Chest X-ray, AP view. Patient: 60 years old, sex F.
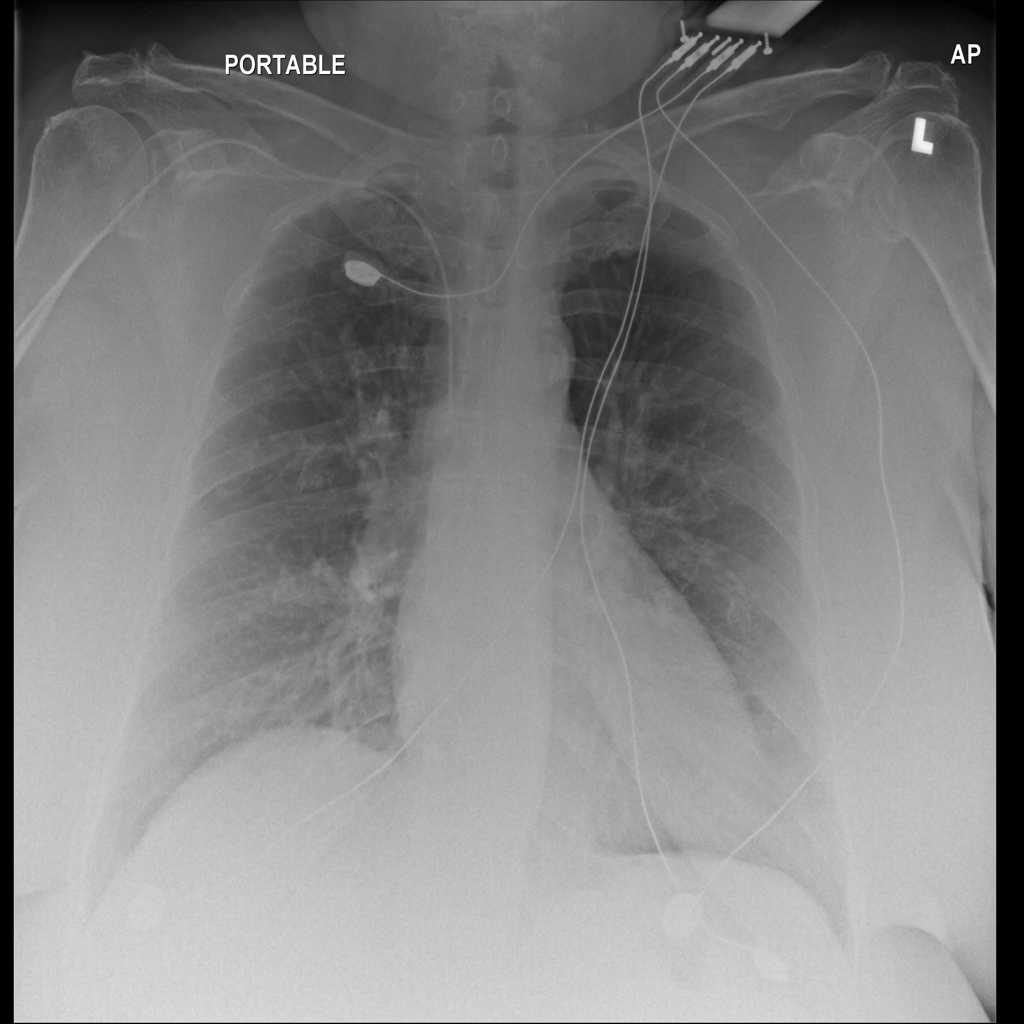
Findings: No Finding